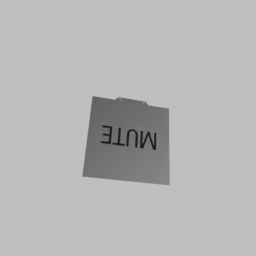
Label: electronics